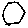
Label: hexagon